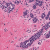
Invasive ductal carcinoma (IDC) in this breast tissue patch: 0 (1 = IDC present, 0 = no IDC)